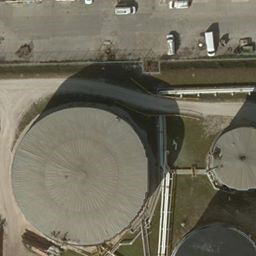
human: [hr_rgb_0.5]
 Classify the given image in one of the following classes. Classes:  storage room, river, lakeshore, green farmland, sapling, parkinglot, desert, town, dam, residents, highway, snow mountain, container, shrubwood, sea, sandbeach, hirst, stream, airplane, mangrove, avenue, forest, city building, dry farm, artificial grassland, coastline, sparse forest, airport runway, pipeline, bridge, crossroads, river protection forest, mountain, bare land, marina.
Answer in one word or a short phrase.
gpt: storage room